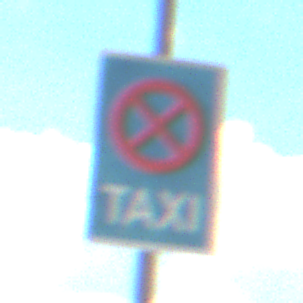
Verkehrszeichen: Taxenstand
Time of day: Midday
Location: Outdoor (Nature)
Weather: PartlyCloudy
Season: NotSpecified
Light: Natural